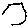
Label: hexagon